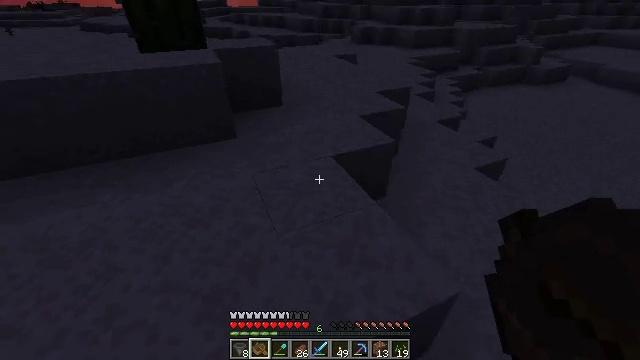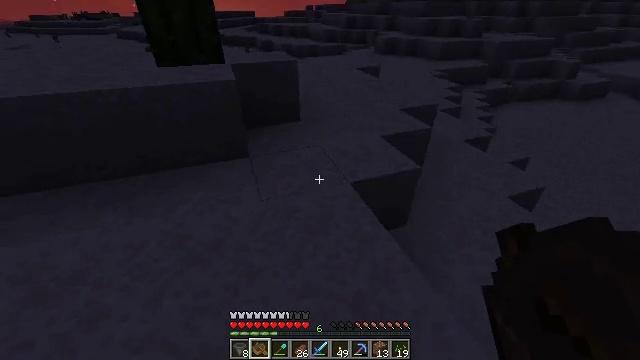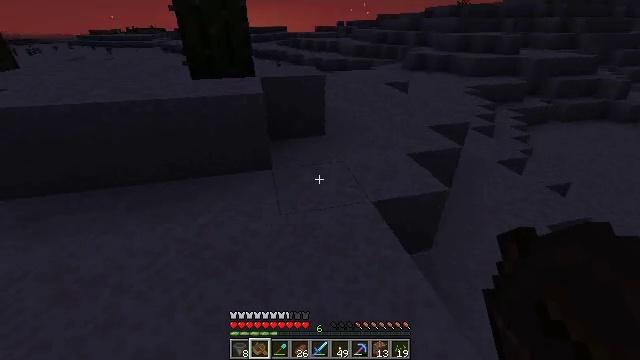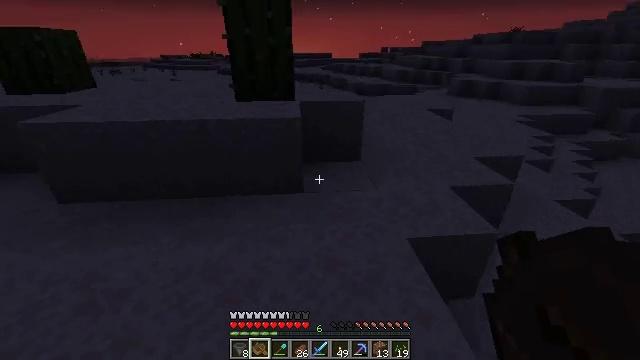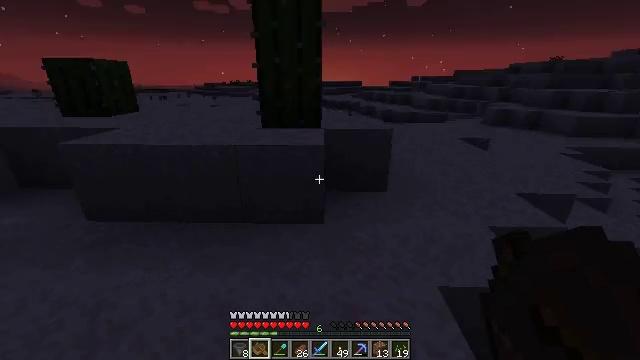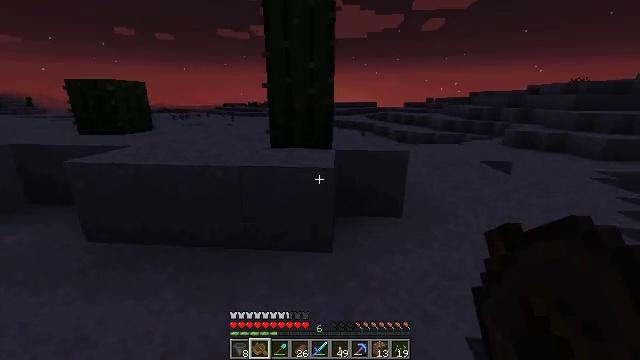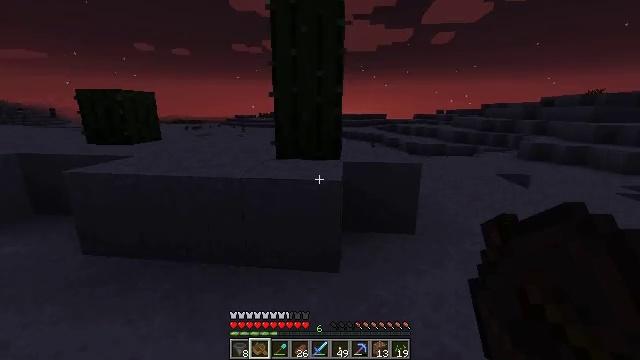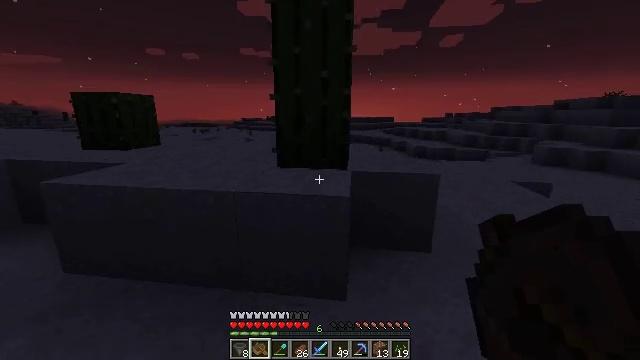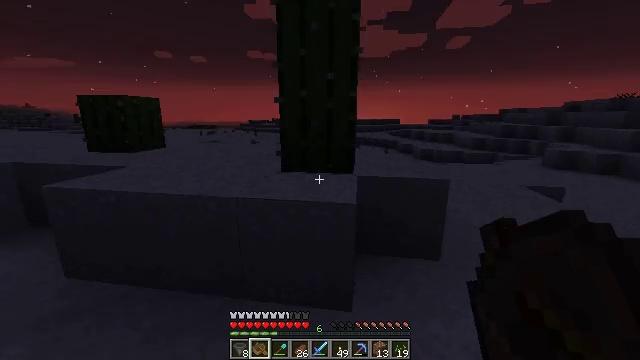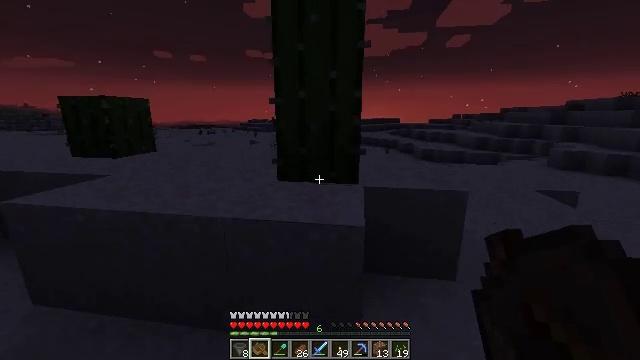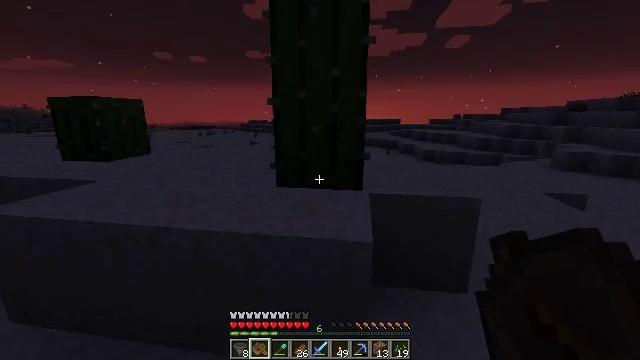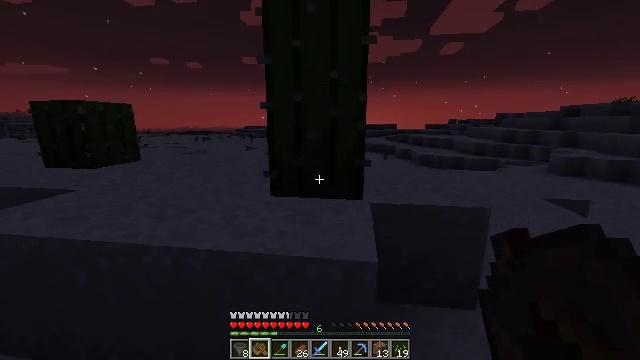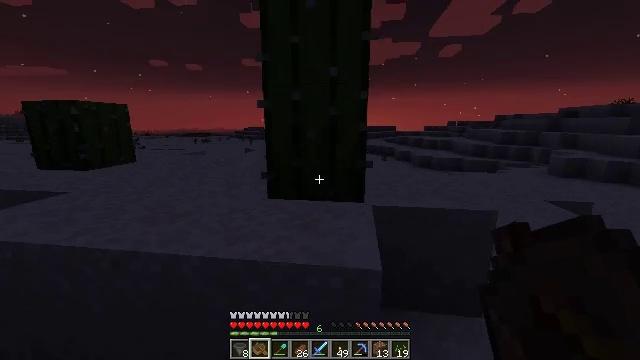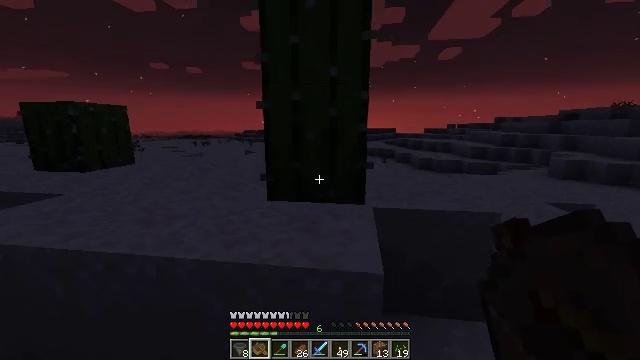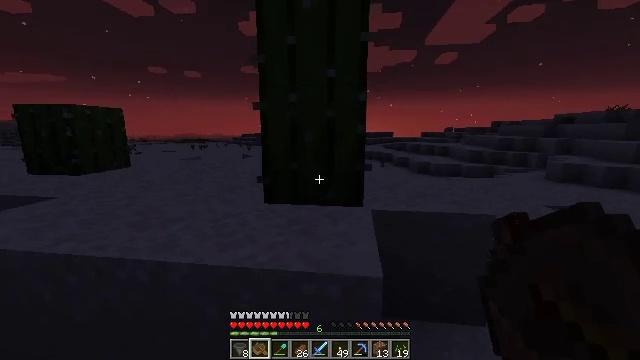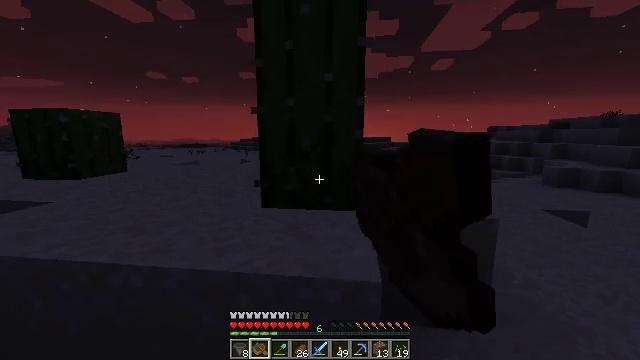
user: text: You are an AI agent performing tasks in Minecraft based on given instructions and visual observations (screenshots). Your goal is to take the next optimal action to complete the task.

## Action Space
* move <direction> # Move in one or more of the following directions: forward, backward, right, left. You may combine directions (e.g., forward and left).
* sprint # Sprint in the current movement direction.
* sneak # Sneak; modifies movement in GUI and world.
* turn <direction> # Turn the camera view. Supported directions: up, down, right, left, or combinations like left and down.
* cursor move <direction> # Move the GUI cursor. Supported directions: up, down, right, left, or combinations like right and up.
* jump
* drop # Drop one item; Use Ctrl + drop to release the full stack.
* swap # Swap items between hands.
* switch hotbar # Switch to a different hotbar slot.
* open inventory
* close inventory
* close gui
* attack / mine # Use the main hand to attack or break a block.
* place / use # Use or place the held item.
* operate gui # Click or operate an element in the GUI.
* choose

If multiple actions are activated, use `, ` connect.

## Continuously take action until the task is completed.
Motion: motion action
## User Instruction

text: Break the cactus block.
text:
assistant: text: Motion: move forward, turn left and up
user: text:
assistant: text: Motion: move forward, turn left and up
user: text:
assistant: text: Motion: move forward, turn left and up
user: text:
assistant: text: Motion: move forward, turn left and up
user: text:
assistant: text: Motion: move forward, turn left and up
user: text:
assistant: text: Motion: move forward, turn left and up
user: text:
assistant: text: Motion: move forward, turn left
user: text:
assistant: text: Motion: move forward, turn left
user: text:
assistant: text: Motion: move forward
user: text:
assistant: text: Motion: move forward
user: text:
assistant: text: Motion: turn up
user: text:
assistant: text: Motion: no_op
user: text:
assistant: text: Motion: no_op
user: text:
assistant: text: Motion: attack / mine
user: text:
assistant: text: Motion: turn up, attack / mine
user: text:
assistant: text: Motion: attack / mine
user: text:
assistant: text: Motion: attack / mine
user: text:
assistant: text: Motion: attack / mine
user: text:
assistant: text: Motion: attack / mine
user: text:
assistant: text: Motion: attack / mine
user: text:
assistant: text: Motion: attack / mine
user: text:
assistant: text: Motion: attack / mine
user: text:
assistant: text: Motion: attack / mine
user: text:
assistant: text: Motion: attack / mine
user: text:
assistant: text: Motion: attack / mine
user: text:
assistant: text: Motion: attack / mine
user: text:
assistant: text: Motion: attack / mine
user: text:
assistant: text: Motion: attack / mine
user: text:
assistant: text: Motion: attack / mine
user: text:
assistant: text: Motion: attack / mine